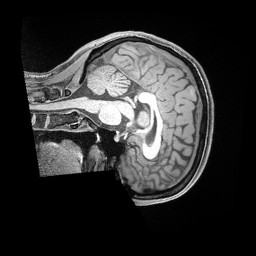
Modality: T1w
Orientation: sagittal
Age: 32
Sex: female
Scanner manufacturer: siemens
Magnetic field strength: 3 T
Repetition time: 2 s
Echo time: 0.00211 s